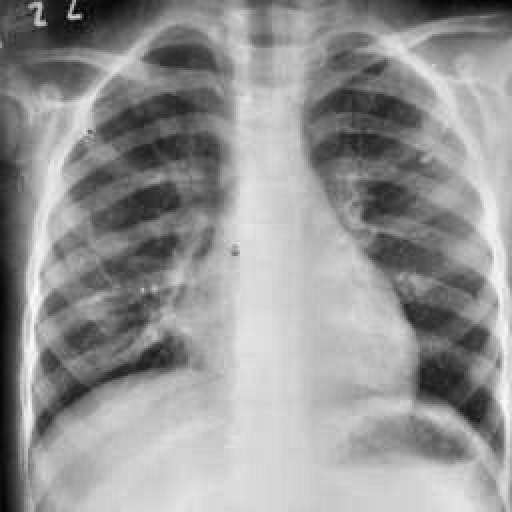
Finding: TUBERCULOSIS